Question: I am new to Xcode 6 auto layout. In this screen shot I already set "Scroll View.Leading Equal SuperView Leading Margins" and constant 0. I expect the internal view appears with no leading gap.
However there is a leading gap in the storyboard.
1. how to explain this gap?
2. how should I correctly set constrains so that this gap will go away?

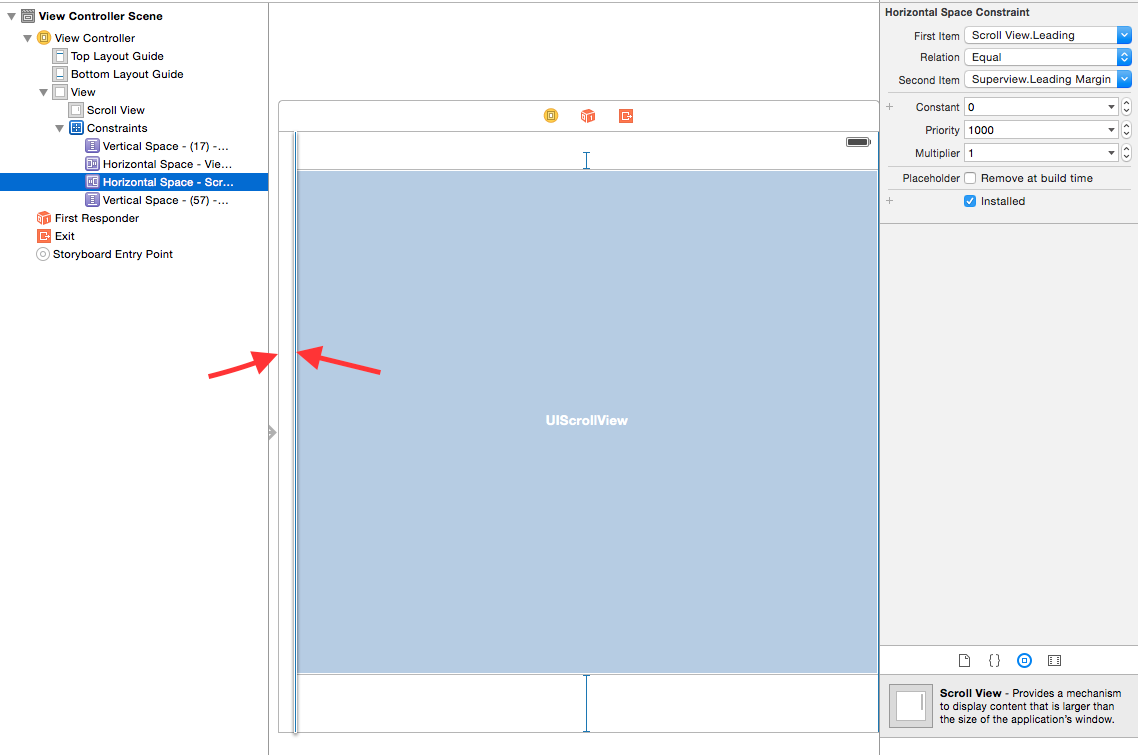
Answer: It's because the constraint is set to "Superview.Leading ". Just deselect "Relative to margin" in the dropdown menu.